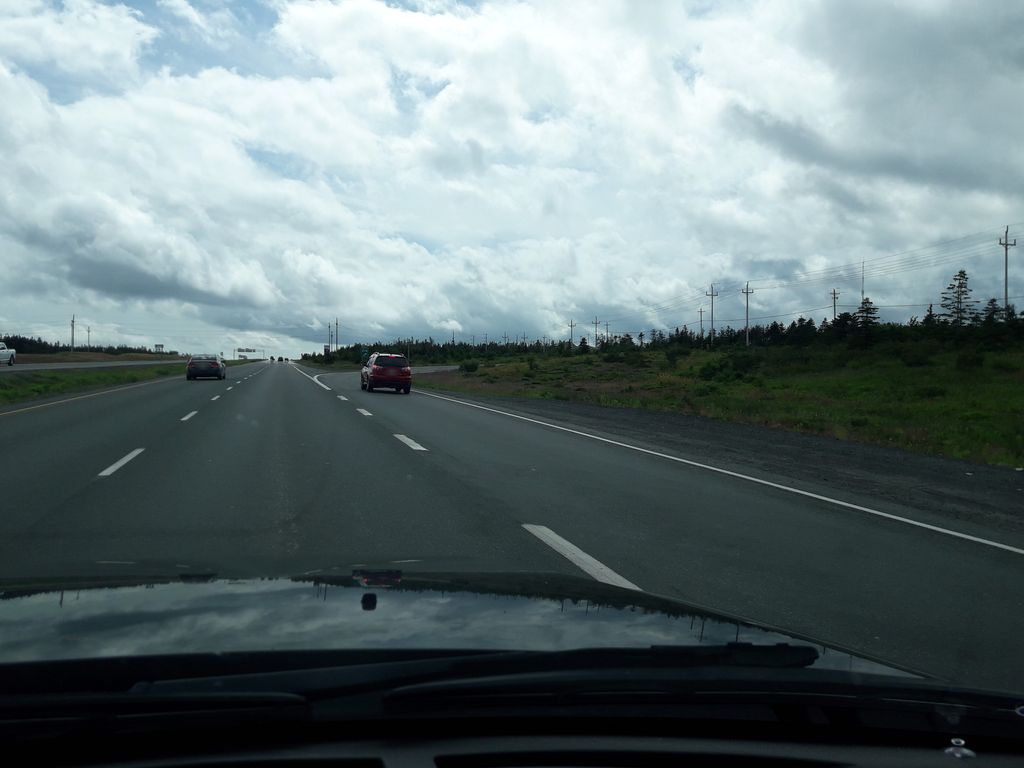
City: st_johns